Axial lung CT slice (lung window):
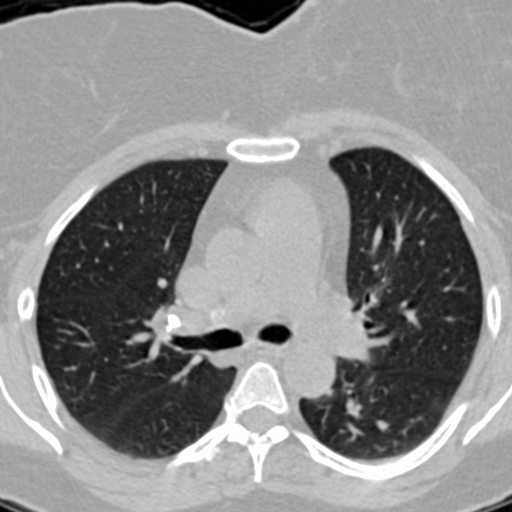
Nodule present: no